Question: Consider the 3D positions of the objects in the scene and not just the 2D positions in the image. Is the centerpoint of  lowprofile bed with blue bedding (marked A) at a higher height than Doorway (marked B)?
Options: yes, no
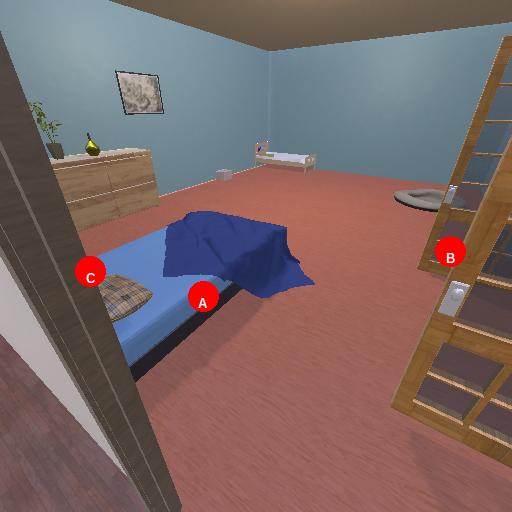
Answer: yes